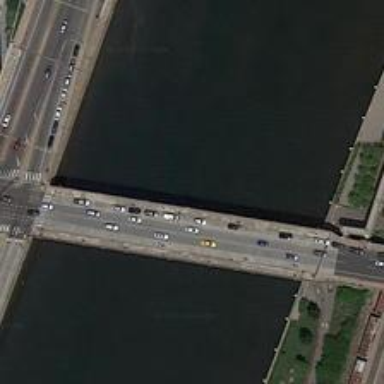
The bridge makes the residential area and business dictrict connected with each other .